Question: '''
<script type="text/javascript">
$(function() {
$.ajax({
type: "POST",
url: "BillnAmount",
cache: false,
dataType: 'json',
success: function(data) {
console.log(data);
var data = {
labels: ["January", "February", "March", "April", "May", "June", "July"],
datasets: [
{
label: "My First dataset",
fillColor: "rgba(220,220,220,0.2)",
strokeColor: "rgba(220,220,220,1)",
pointColor: "rgba(220,220,220,1)",
pointStrokeColor: "#fff",
pointHighlightFill: "#fff",
pointHighlightStroke: "rgba(220,220,220,1)",
data: [65, 59, 80, 81, 56, 55, 40]
},
{
label: "My Second dataset",
fillColor: "rgba(151,187,205,0.2)",
strokeColor: "rgba(151,187,205,1)",
pointColor: "rgba(151,187,205,1)",
pointStrokeColor: "#fff",
pointHighlightFill: "#fff",
pointHighlightStroke: "rgba(151,187,205,1)",
data: [28, 48, 40, 19, 86, 27, 90]
}
]
};
var ctx = $("#myChart").get(0).getContext("2d");
var myNewChart = new Chart(ctx);
var myLineChart = new Chart(ctx).Line(data);
}
});
});
</script>
'''
I am calling a url with ajax and getting its response in json format.
Inside ajax call I am drawing Line chart with 'Chart.js' which is working properly.
Now I want to change above chart value with json response data my json response value is
'''
{"billDetails":
[{"invoiceDate":"2014-07-24T00:00:00","totalAmount":1031.00,"totalBills":1},
{"invoiceDate":"2014-07-15T00:00:00","totalAmount":7281.00,"totalBills":3},
{"invoiceDate":"2014-07-12T00:00:00","totalAmount":14841.00,"totalBills":7},
{"invoiceDate":"2014-07-11T00:00:00","totalAmount":1294.00,"totalBills":3},
{"invoiceDate":"2014-07-10T00:00:00","totalAmount":674.00,"totalBills":3},
{"invoiceDate":"2014-07-09T00:00:00","totalAmount":2.00,"totalBills":1},
{"totalAmount":114.00,"totalBills":10}]}
'''
What changes should I do so it must display data from json response
I tried this
'''
var data1;
$.each(data.billDetails, function(i, value) {
data1 = {
labels: data.billDetails[i].invoiceDate,
datasets: [
{
label: "My First dataset",
fillColor: "rgba(220,220,220,0.2)",
strokeColor: "rgba(220,220,220,1)",
pointColor: "rgba(220,220,220,1)",
pointStrokeColor: "#fff",
pointHighlightFill: "#fff",
pointHighlightStroke: "rgba(220,220,220,1)",
data: data.billDetails[i].totalBills
},
{
label: "My Second dataset",
fillColor: "rgba(151,187,205,0.2)",
strokeColor: "rgba(151,187,205,1)",
pointColor: "rgba(151,187,205,1)",
pointStrokeColor: "#fff",
pointHighlightFill: "#fff",
pointHighlightStroke: "rgba(151,187,205,1)",
data: data.billDetails[i].totalAmount
}
]
};
});
'''
On console it is showing following
'''
Uncaught TypeError: Cannot read property 'x' of undefined
'''
My data in format
'''
2014-07-24T00:00:00 1 1031
2014-07-15T00:00:00 3 7281
2014-07-12T00:00:00 7 14841
2014-07-11T00:00:00 3 1294
2014-07-10T00:00:00 3 674
2014-07-09T00:00:00 11 116
'''
It is showing only following image

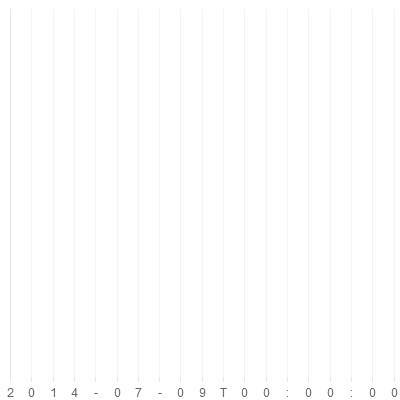
Answer: You're on the right track, you'll have to iterate over your json and convert it into an structure chart.js will understand.
You should start with an empty structure containing all the static information:
'''
var chartData = {
labels: [], // currently empty will contain all the labels for the data points
datasets: [
{
label: "Total Bills",
fillColor: "rgba(220,220,220,0.2)",
strokeColor: "rgba(220,220,220,1)",
pointColor: "rgba(220,220,220,1)",
pointStrokeColor: "#fff",
pointHighlightFill: "#fff",
pointHighlightStroke: "rgba(220,220,220,1)",
data: [] // currently empty will contain all the data points for bills
},
{
label: "Total Amount",
fillColor: "rgba(151,187,205,0.2)",
strokeColor: "rgba(151,187,205,1)",
pointColor: "rgba(151,187,205,1)",
pointStrokeColor: "#fff",
pointHighlightFill: "#fff",
pointHighlightStroke: "rgba(151,187,205,1)",
data: [] // currently empty will contain all the data points for bills
}
]
};
'''
So far this will not print your chart, but it contains all the necessary information, like line labels and colors.
Now iterate over your array:
'''
$.each(data.billDetails, function(position, billDetail) {
// first use the invoiceDate as a label
if (billDetail.invoiceDate) {
// You should probably format that
chartData.labels.push(billDetail.invoiceDate);
} else {
// your last data entry doesn't have an invoiceDate
chartData.labels.push(''); // blank or think of something creative
}
// add the totalBills and totalAmount to the dataset
chartData.datasets[0].data.push(billDetail.totalBills);
chartData.datasets[1].data.push(billDetail.totalAmount);
});
'''
And now you can let chart.js render the 'chartData'.